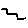
Label: star